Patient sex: M
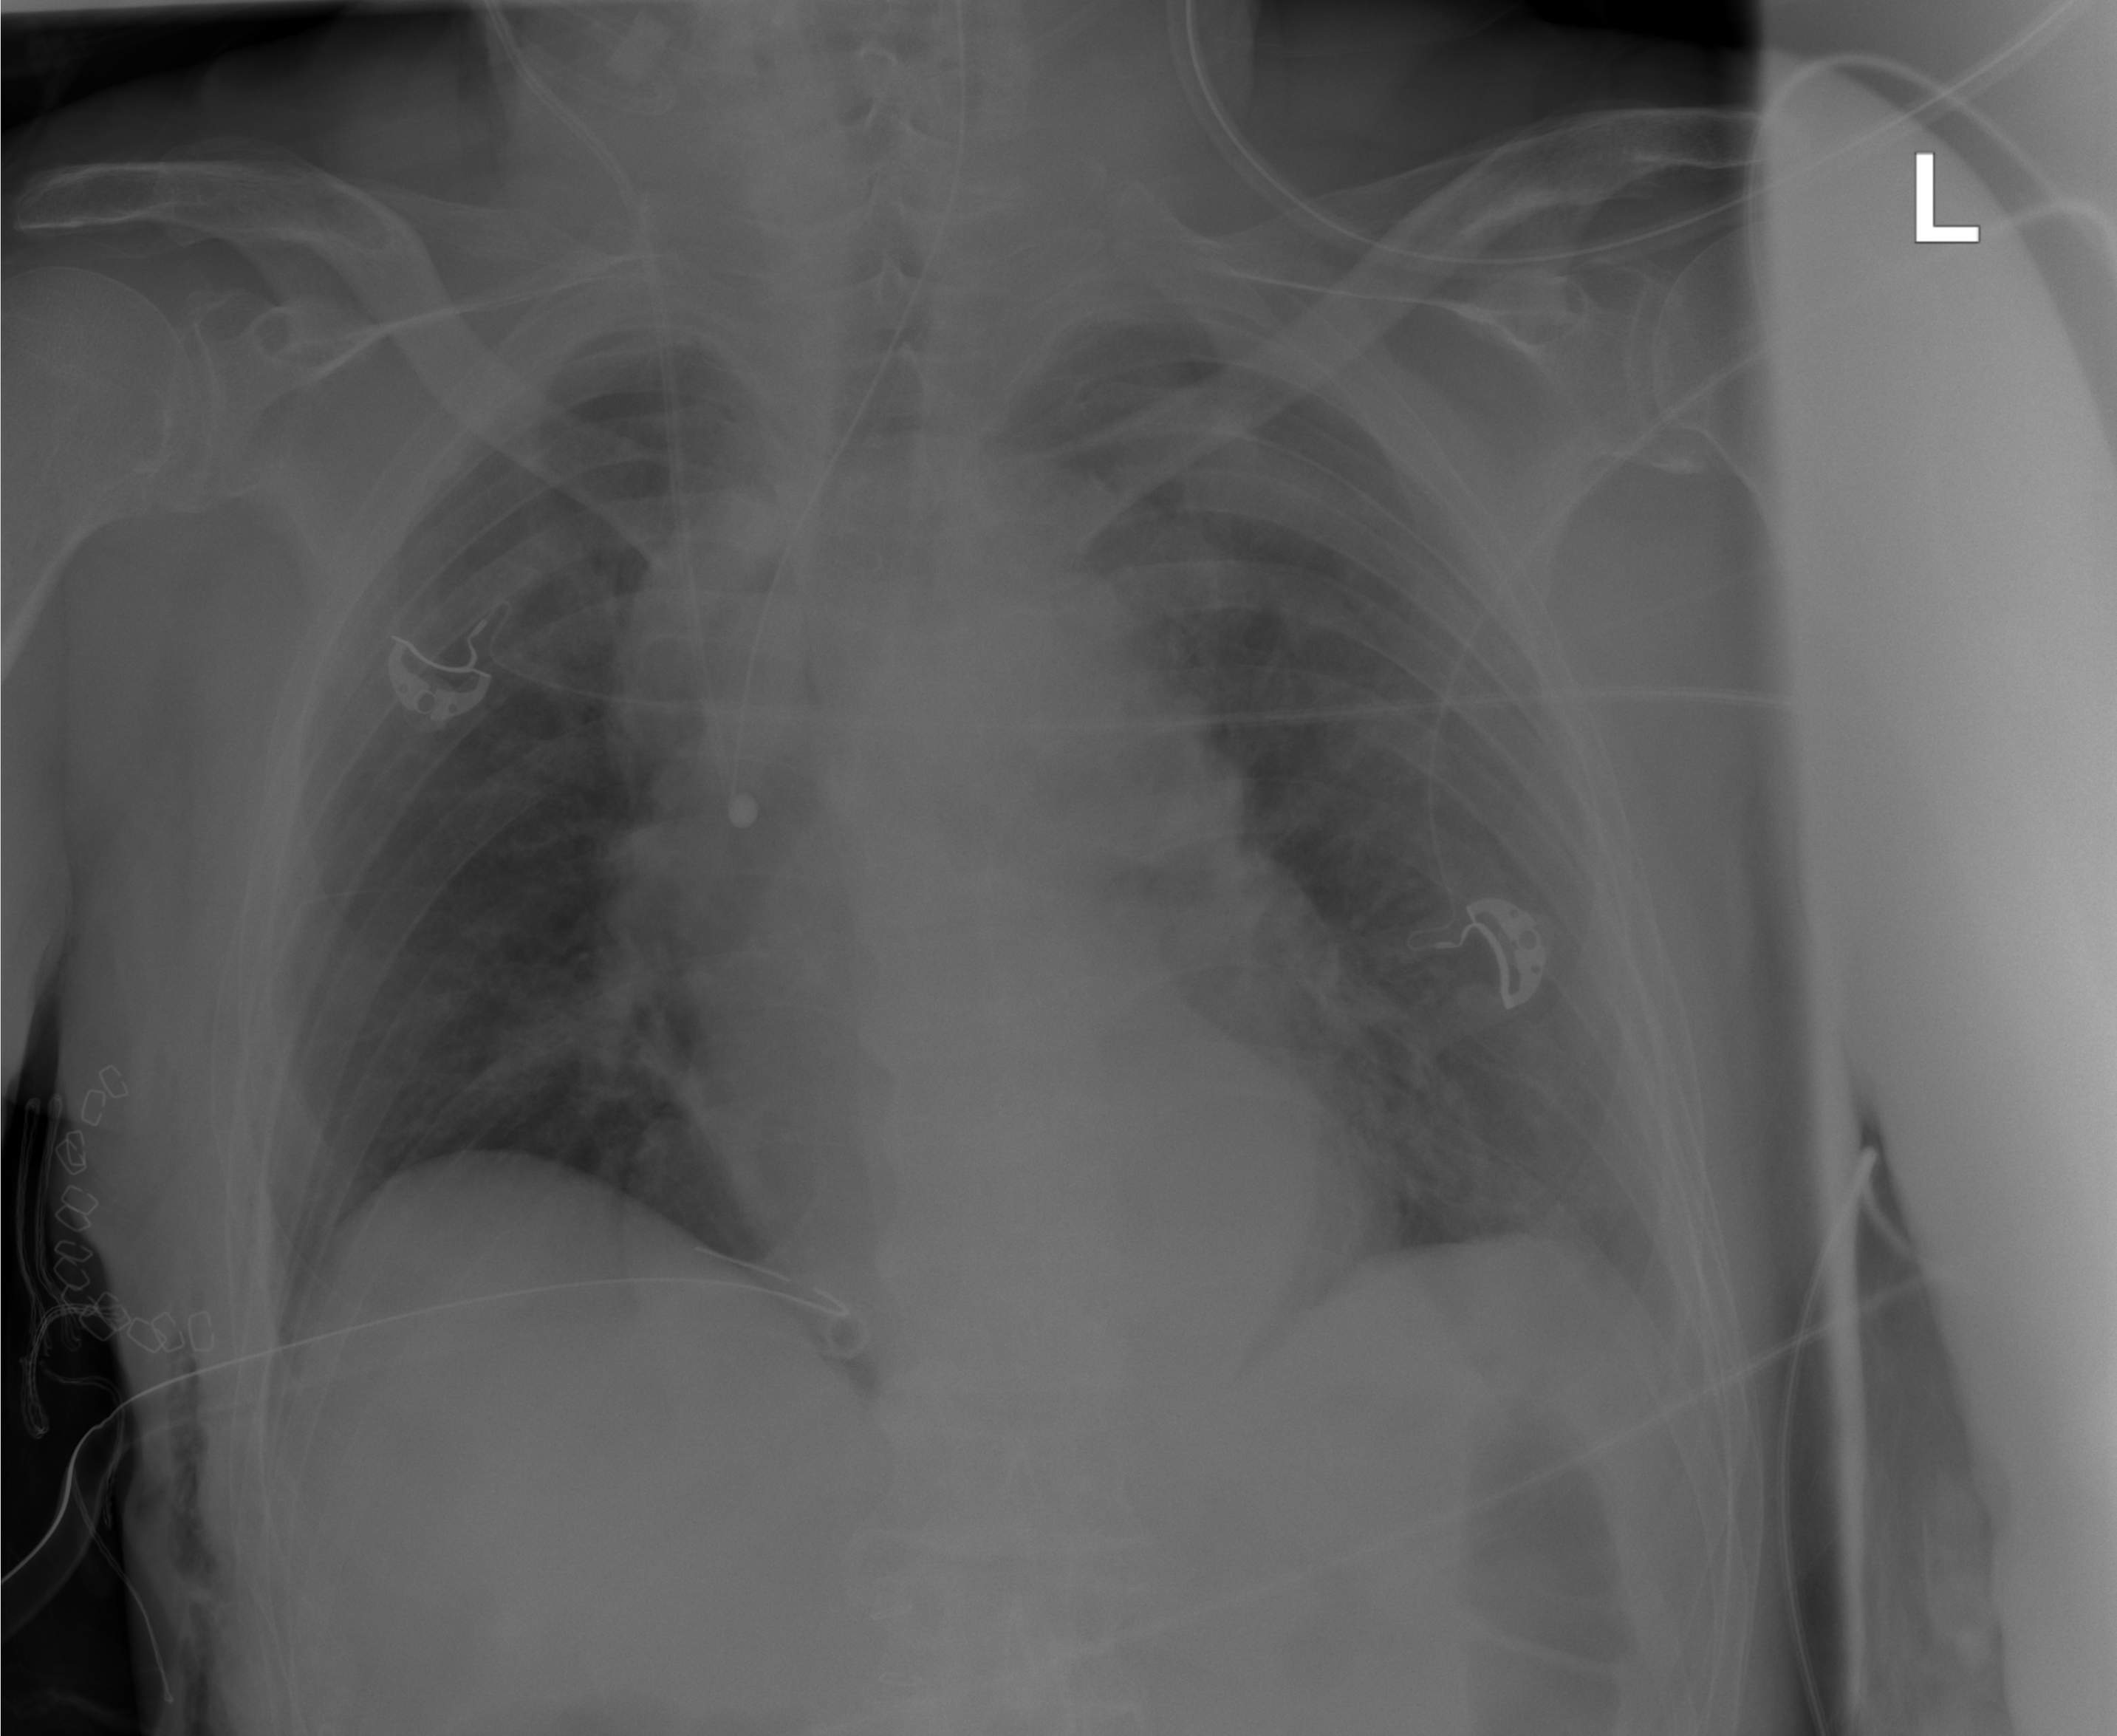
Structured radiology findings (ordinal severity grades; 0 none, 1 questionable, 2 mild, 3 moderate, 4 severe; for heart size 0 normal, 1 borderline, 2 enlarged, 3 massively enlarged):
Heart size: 0
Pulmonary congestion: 0
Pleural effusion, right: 0
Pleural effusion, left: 0
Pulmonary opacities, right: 0
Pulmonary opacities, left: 0
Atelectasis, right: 2
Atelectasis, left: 2